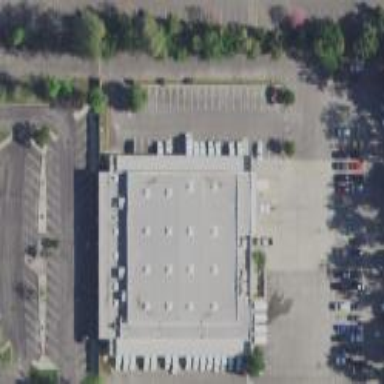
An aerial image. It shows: Office building with light gray roof.